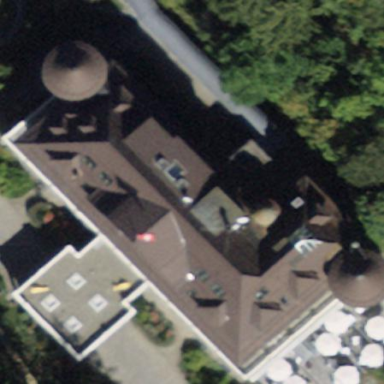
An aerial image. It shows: Hotel building.